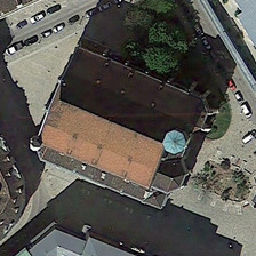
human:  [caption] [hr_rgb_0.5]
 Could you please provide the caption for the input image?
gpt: Church is somewhat repressive.

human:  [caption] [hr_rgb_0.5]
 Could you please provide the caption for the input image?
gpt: In a way, the church seems oppressive.

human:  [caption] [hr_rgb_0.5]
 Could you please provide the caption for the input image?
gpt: The church seems to some extent very repressive.

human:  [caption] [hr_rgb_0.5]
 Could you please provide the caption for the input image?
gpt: The church seems to be repressive in a way.

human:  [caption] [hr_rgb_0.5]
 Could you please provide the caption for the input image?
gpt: The church seems to be in a way